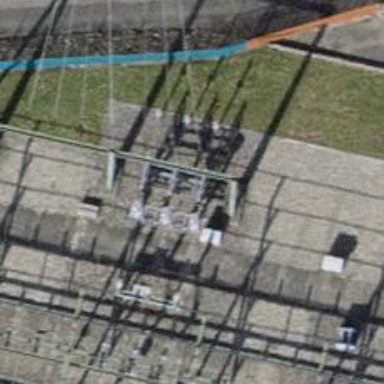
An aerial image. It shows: Insulator used in power equipment.